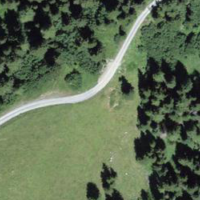
EUNIS habitat code: 43
Species observed at this site:
Rumex alpinus